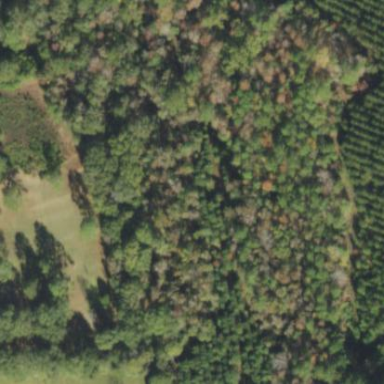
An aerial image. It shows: Mixed woodland area with various types of leaves.